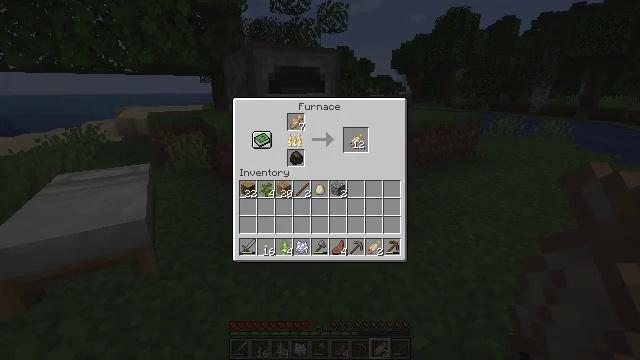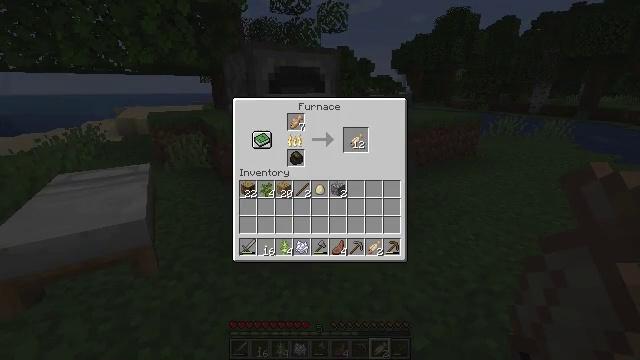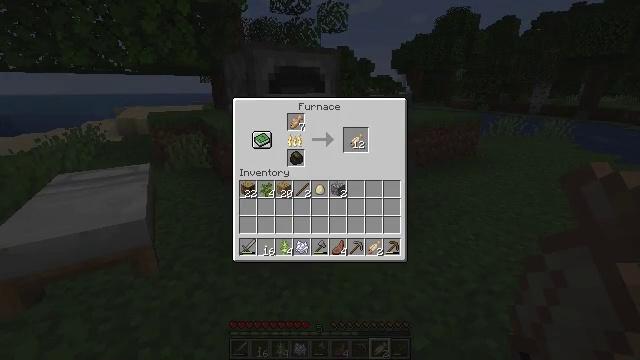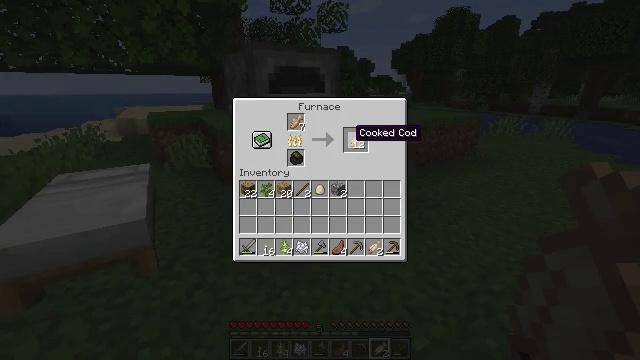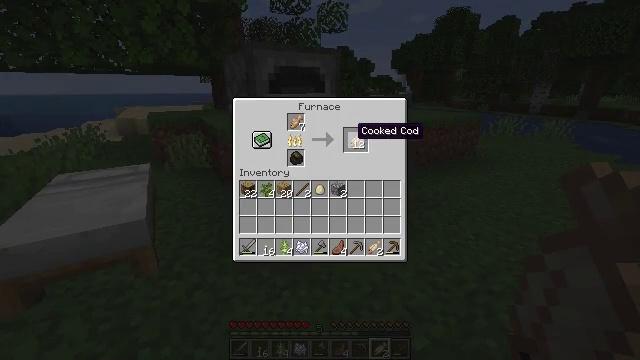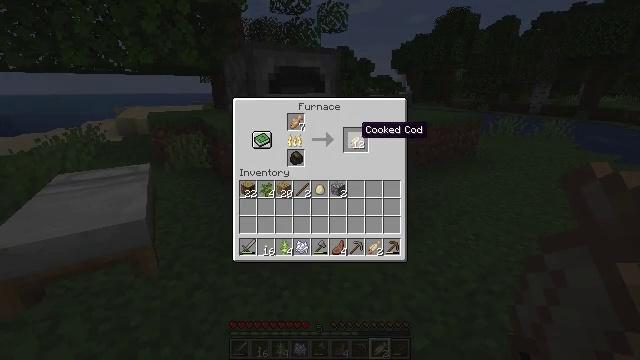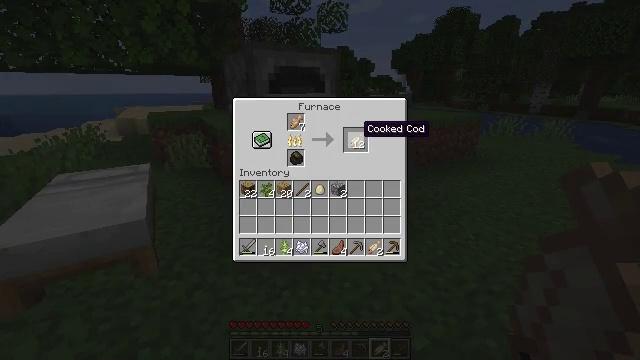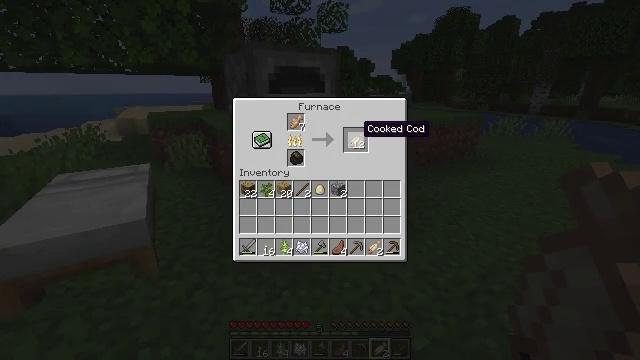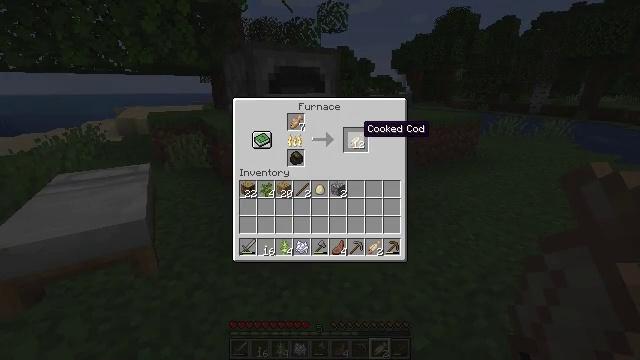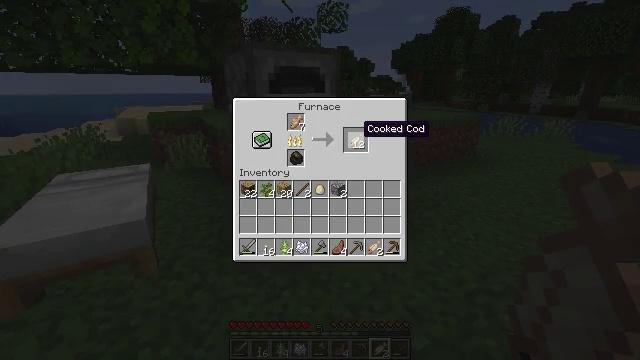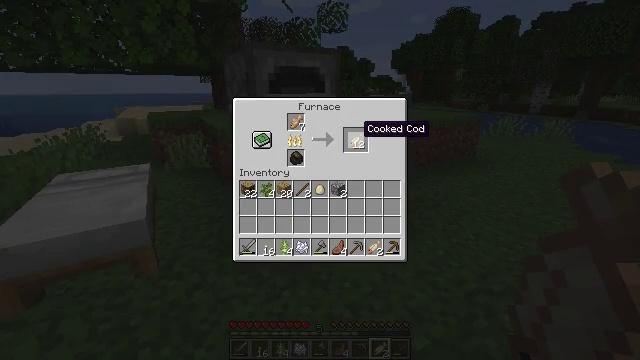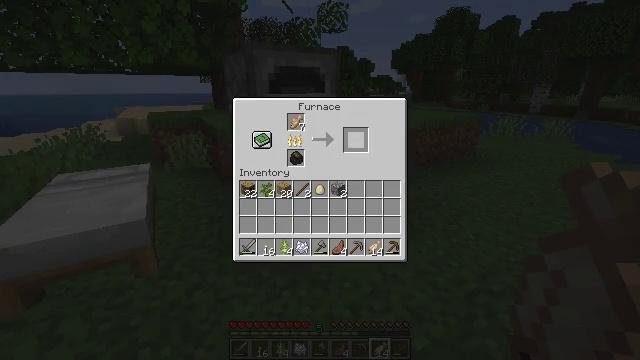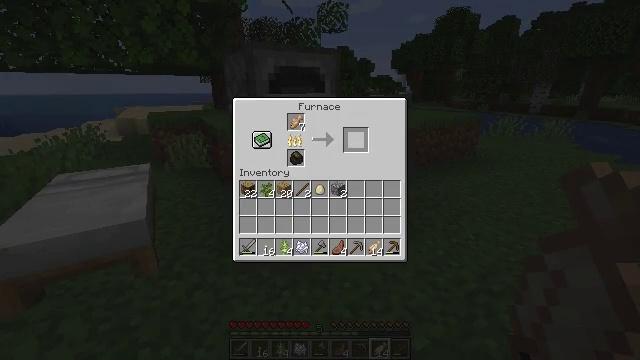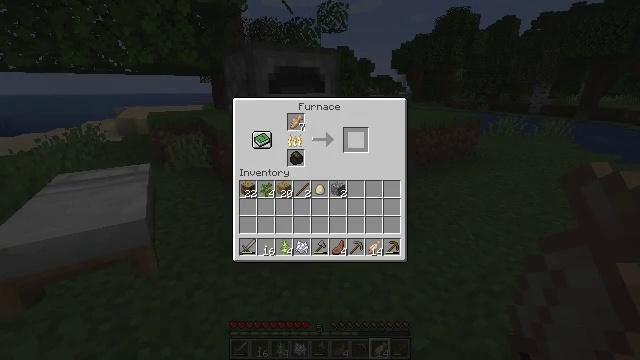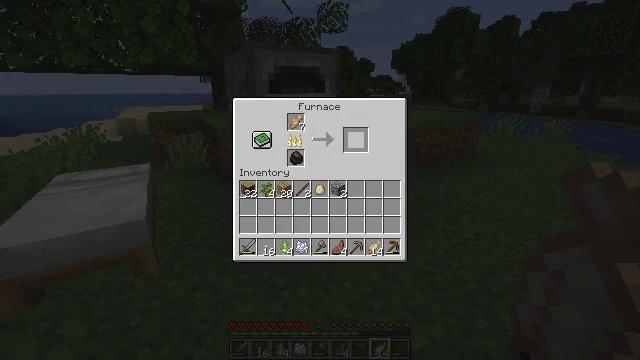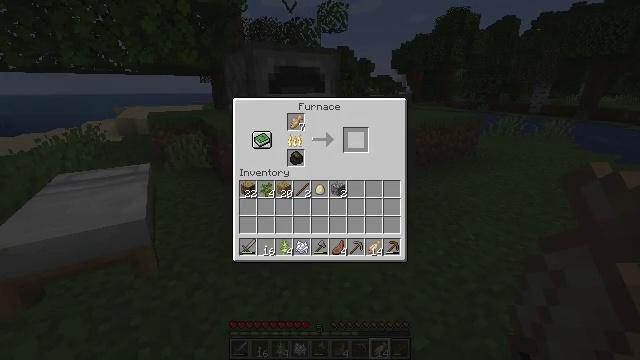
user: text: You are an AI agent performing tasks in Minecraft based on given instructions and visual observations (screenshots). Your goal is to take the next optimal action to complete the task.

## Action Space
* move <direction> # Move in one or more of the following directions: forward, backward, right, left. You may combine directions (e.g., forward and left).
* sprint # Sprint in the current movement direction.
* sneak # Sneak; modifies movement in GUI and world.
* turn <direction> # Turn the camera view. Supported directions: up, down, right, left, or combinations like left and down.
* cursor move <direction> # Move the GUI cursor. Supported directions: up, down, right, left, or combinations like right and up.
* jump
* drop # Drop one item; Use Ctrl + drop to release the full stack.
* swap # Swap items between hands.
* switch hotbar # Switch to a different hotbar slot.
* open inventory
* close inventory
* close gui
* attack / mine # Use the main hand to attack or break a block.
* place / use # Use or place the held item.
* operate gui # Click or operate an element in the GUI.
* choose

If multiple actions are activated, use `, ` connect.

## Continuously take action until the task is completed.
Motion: motion action
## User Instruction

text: Use the furnace to make cooked cod.
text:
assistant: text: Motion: no_op
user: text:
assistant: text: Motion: no_op
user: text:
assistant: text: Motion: no_op
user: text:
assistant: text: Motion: no_op
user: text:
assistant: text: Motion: no_op
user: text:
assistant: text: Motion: sneak
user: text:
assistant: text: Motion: sneak
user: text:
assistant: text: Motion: sneak
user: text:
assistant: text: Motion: sneak
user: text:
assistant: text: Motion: sneak
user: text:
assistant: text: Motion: sneak, operate gui
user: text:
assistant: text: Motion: sneak, operate gui
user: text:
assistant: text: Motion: sneak, operate gui
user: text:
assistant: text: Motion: sneak
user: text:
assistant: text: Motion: sneak
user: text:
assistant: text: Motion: sneak